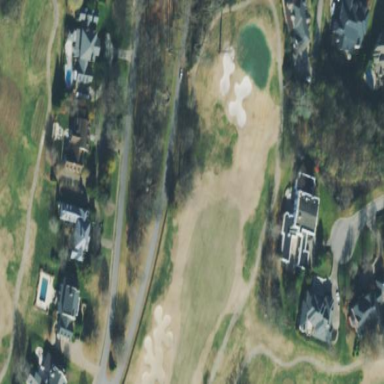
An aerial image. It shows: Golf fairway surrounded by grass.